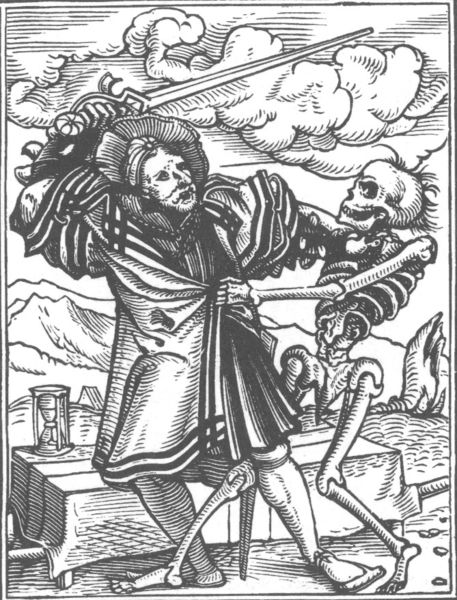
Titel: Totentanz
Künstler: Holbein d. J.
Schlagwörter: berg, felsen, himmel, kampf, mann, weiß, wolken, landschaft, grau, haar, hut, schwarz, tisch, zeichnung, wolke, schädel, tod, tot, tischtuch, feld, wind, mantel, tal, lächeln, holzschnitt, berge, graphik, krieg, festhalten, uhr, knochen, memento mori, maske, rippen, druck, druckgraphik, radierung, stich, schwert, skelett, totenkopf, sarg, sterben, stundenglas, edelmann, zeit, kupferstich, ringen, gerippe, zeichung, sensenmann, sanduhr, stundenuhr, zerren, knochenmann